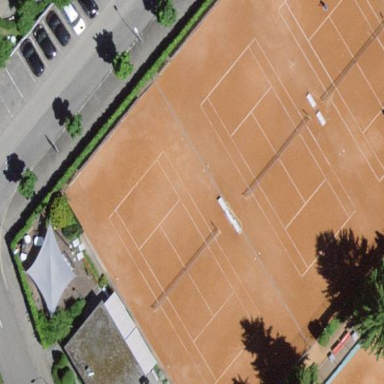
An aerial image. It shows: Tennis court in leisure pitch.